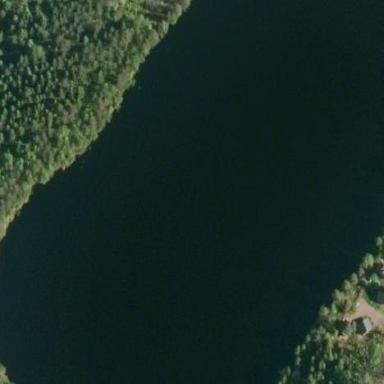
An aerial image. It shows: Beautiful lake surrounded by nature.